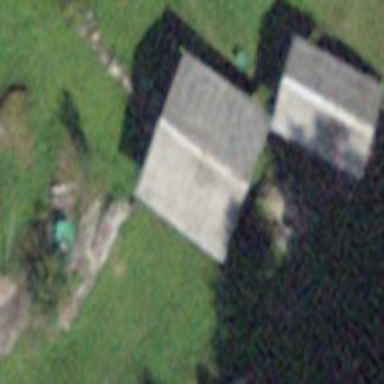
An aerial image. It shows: Barn.